Field crop: maize
Growth stage: 1
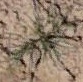
Species: salsola